Question: Given an 'N x M' feature matrix 'featMat' (for 'M' features and 'N' samples) and an 'N x 1' class vector 'classVec' we can nicely visualize this multivariate data with the help of <URL>.
'''
featMat = rand(10,3);
classVec = rand(10,1) > 0.3;
gplotmatrix(featMat, [], classVec, ['g','r']);
'''

How can I control the legend of this plot? What I need is a appearing in my 'classVec'.
One can replace the integer classVec by a cell array to control the text (e.g. 'classVec = {'foo','bar','bar', ..., 'foo'}'). In this case I do not know how to control which class gets which color. This seems to depend on the appearance order in 'classVec'. Any suggestions?
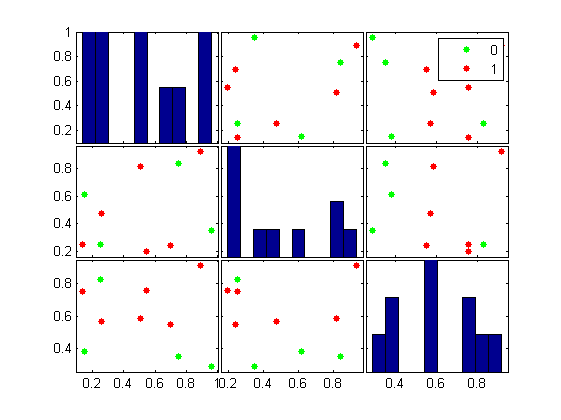
Answer: The legend created by 'gplotmatrix' can be found because it has the ''Tag'' property set to ''legend'' (at least in Matlab R2010b). So:
'''
featMat = rand(10,3);
classVec = rand(10,1) > 0.3;
gplotmatrix(featMat, [], classVec, ['g','r']);
h = findobj('Tag','legend');
set(h, 'String', {'Text1', 'Text2'})
'''